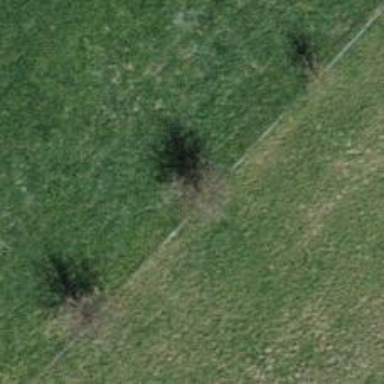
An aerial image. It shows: Row of trees in natural setting.